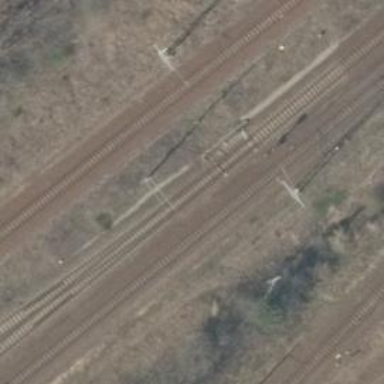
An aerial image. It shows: Railway switch.